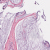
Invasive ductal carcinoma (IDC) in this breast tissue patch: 0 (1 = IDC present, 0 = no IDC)